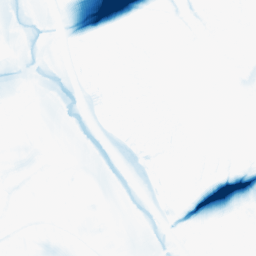
Category: morphological
Decomposition family: morphological_ellipse
Decomposition parameters: operation: closing
width: 50
height: 20
Upsampling method: sinc_blackman
Upsampling parameters: scale: 2
kernel_size: 16
Upsampling scale: 2